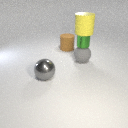
small green metal cylinder below large yellow rubber cylinder